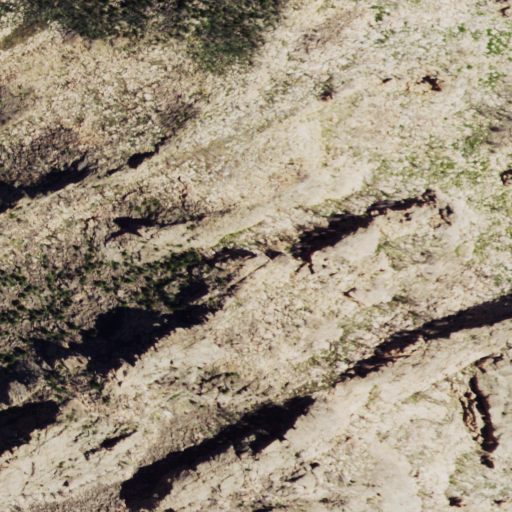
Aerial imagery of mountain in Wyoming named Eagle Mountain containing shrub, grassland, and evergreen forest